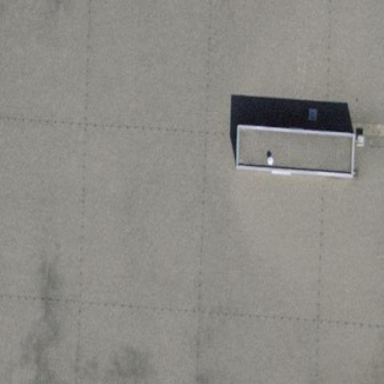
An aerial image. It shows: View of roof of building.